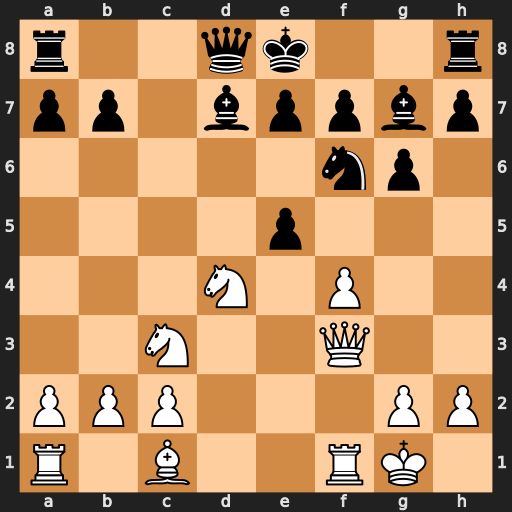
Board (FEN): r2qk2r/pp1bppbp/5np1/4p3/3N1P2/2N2Q2/PPP3PP/R1B2RK1
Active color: w
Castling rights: kq
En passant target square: -
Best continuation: fxe5 O-O exf6